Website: walmart
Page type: address-validator
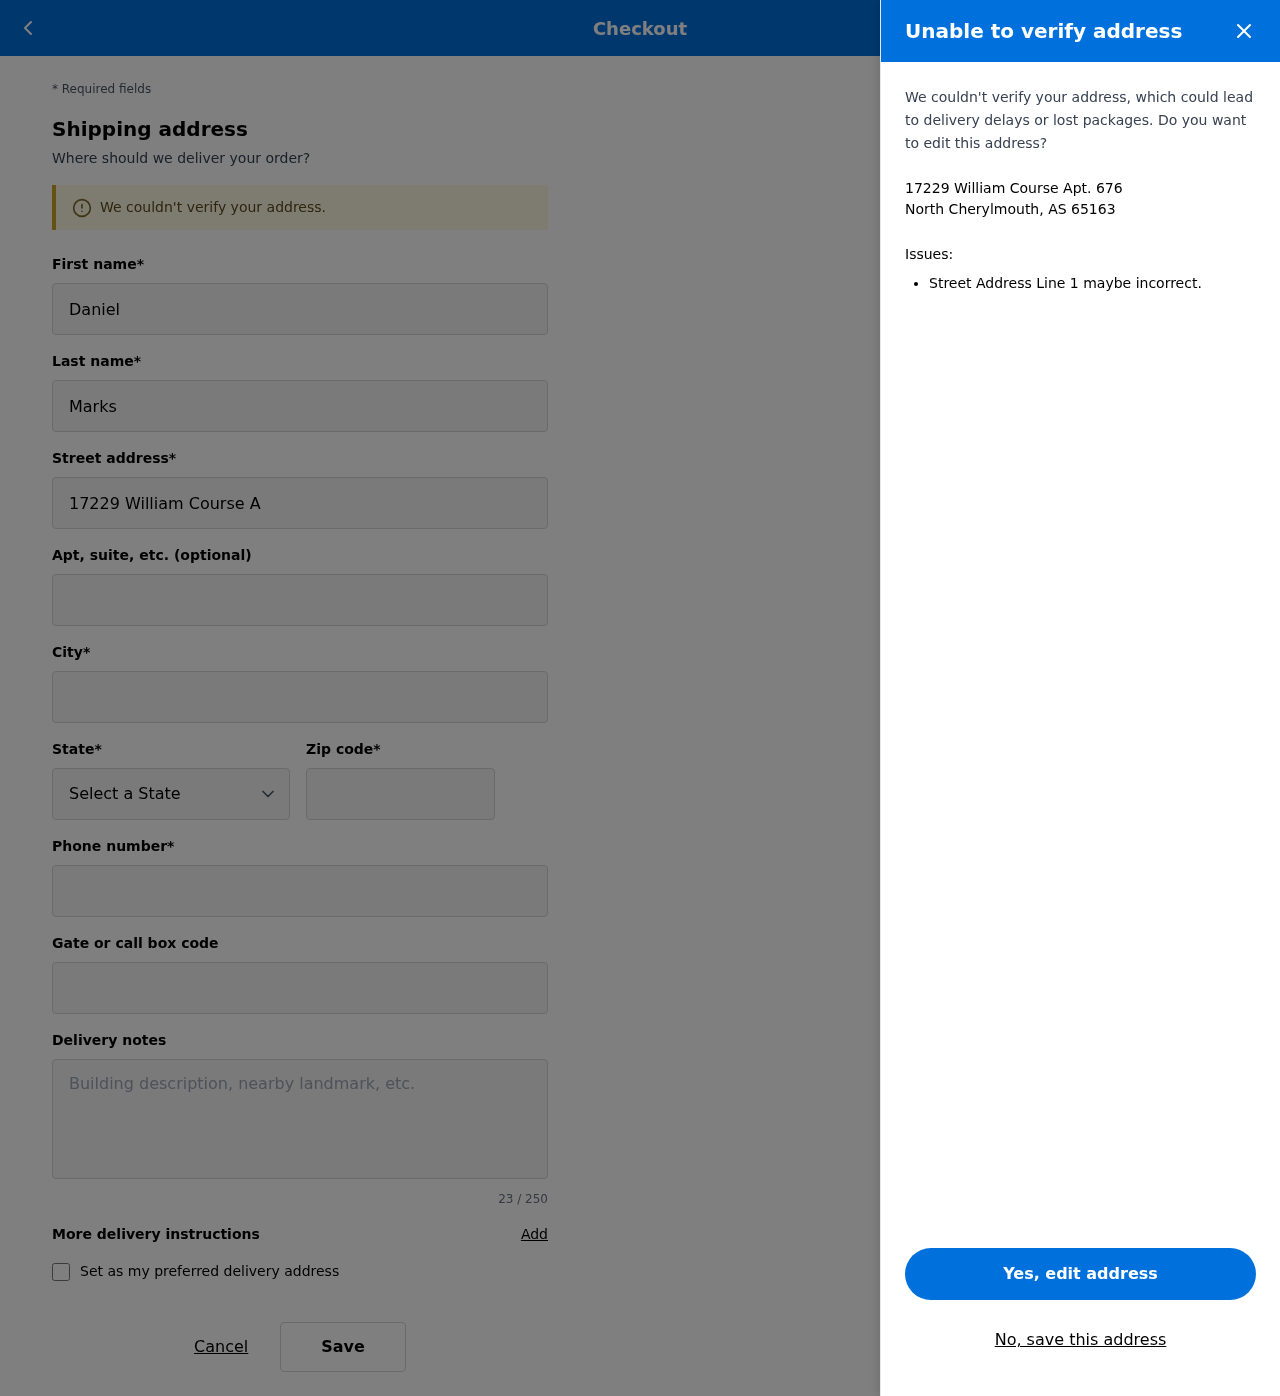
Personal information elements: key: PII_CITY_STATE_ZIP
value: North Cherylmouth, AS 65163
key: PII_DELIVERY_INSTRUCTIONS
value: Do not leave if raining
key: PII_STATE_ABBR
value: AS
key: PII_STREET
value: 17229 William Course Apt. 676
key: PII_FIRSTNAME
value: Daniel
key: PII_LASTNAME
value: Marks
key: PII_STREET2
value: Suite 282
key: PII_CITY
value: North Cherylmouth
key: PII_POSTCODE
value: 65163
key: PII_PHONE
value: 8747474746
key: PII_SECURITY_CODE
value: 42694